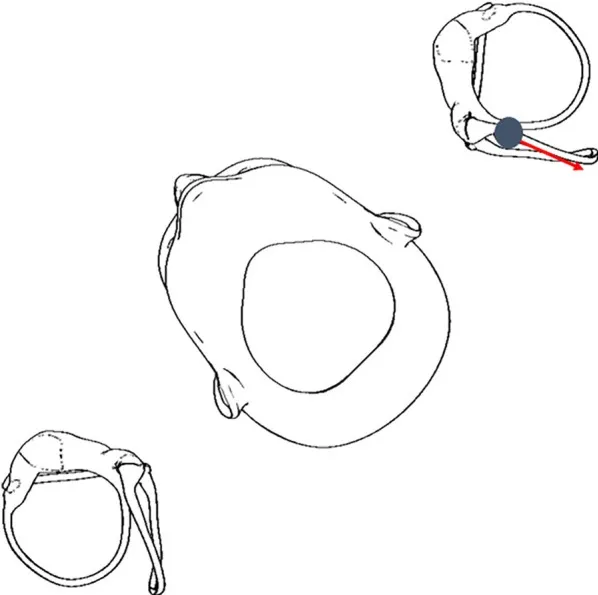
Otoconia displaced in the left posterior semicircular canal can move in an excitatory direction in a right DHT, therefore, it is critical for clinicians to perform the DHT for both sides.
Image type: radiology (x_ray)